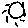
Label: sun